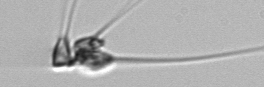
Label: Asterionellopsis_glacialis